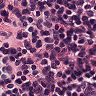
Metastatic tissue present: no